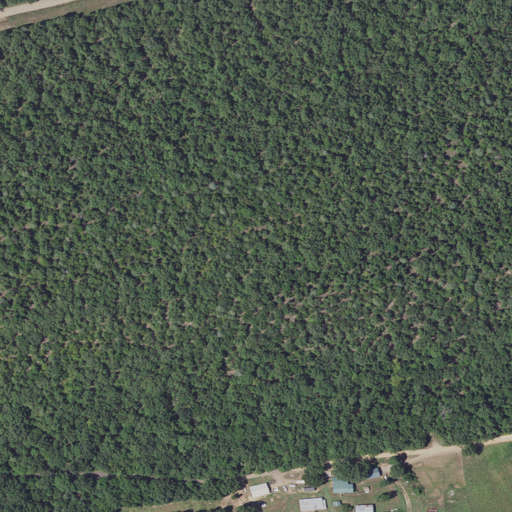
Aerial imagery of ridge(s) in Arkansas named Hickory Ridge containing mixed forest, deciduous forest, open development, pasture, and low intensity development